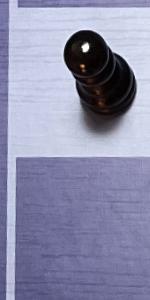
Label: Empty